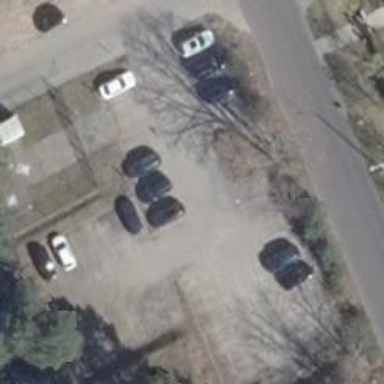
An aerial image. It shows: Parking aisle designated as service road.